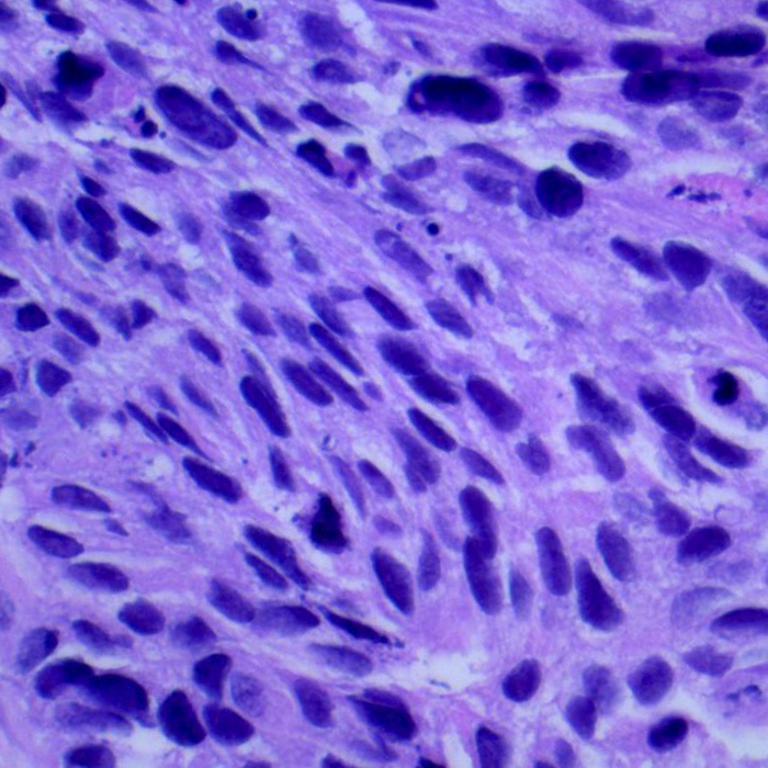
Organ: lung
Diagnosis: squamous carcinomas